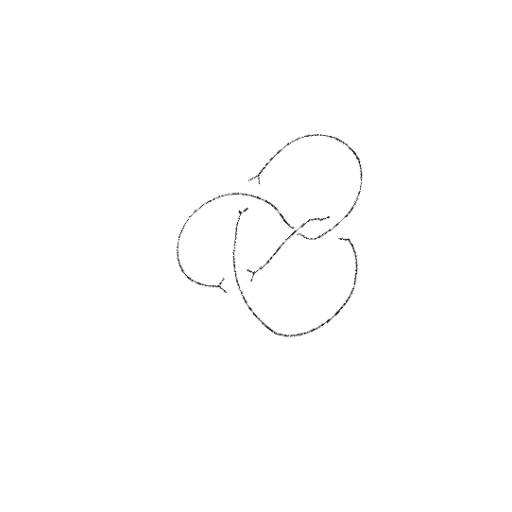
Crossing number: 4